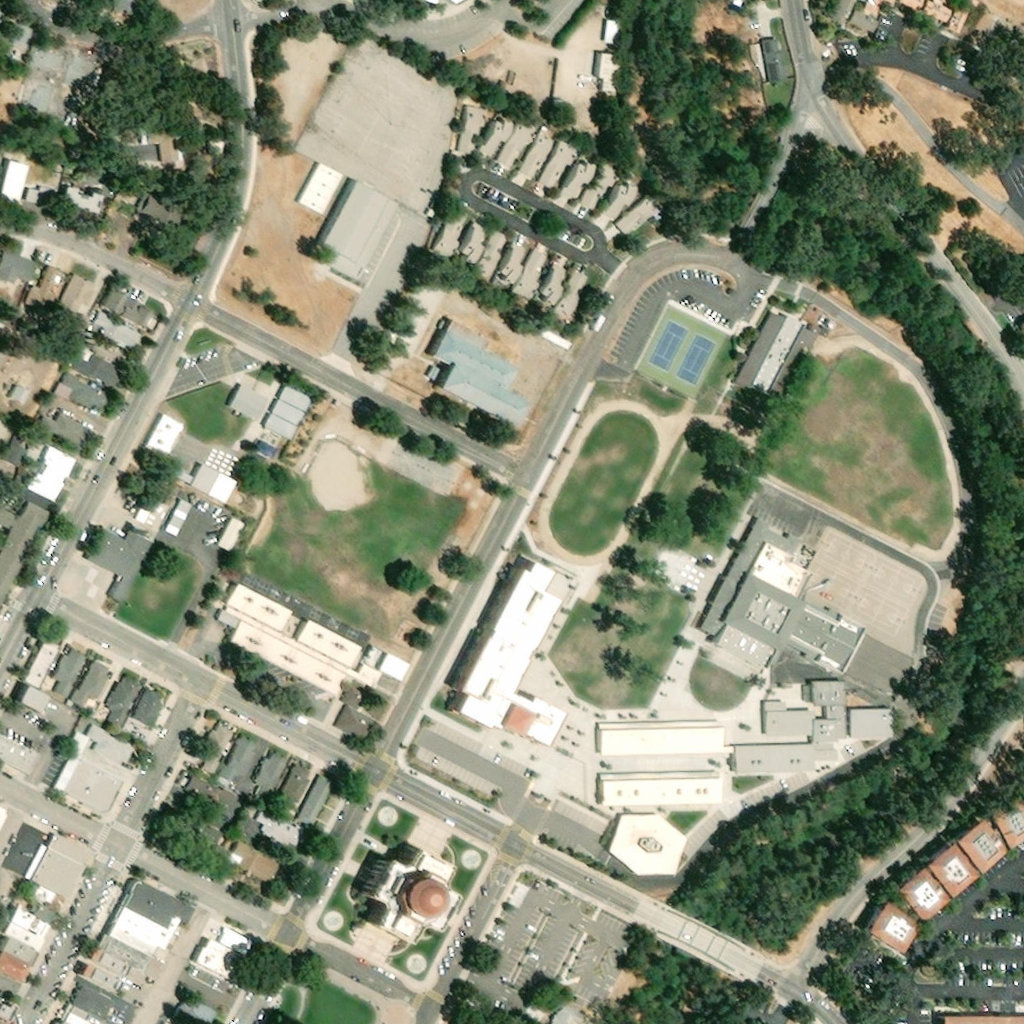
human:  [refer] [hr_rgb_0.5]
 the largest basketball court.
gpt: <box>[[78, 51, 90, 61, 0]]</box>